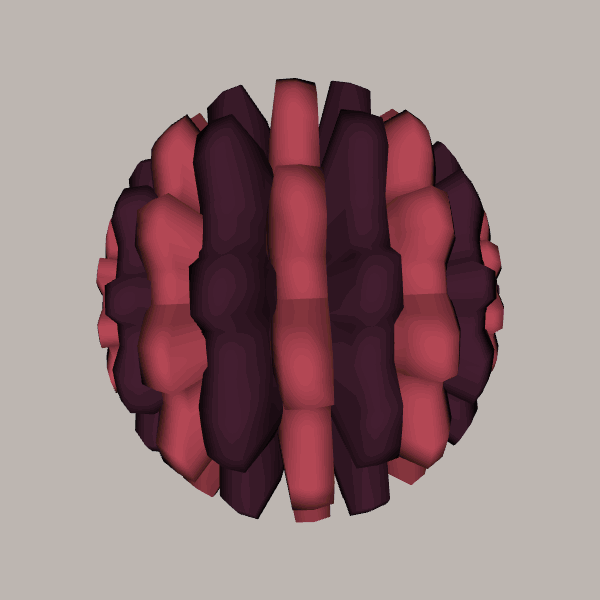
Background: light